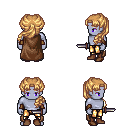
a pixel art fantasy rpg character, male body template, dark elf, purple skin, brown cape, gold greaves, light blonde princess hairstyle, cloth bracers, brown shoes, dagger, four views (front, back, left, right), 2x2 character sprite sheet, small pixel art, hard edges, no anti-aliasing